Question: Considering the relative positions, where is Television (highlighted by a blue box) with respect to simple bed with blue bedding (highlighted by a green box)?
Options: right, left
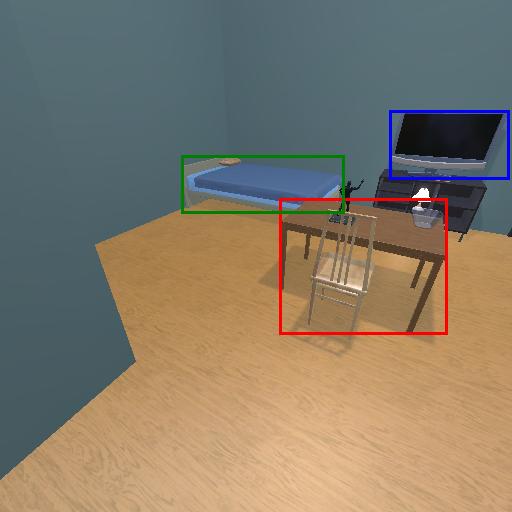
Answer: right